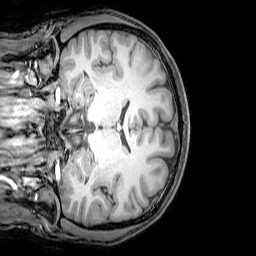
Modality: T1w
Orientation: coronal
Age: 21
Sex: male
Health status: healthy
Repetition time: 0.081 s
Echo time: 0.037 s